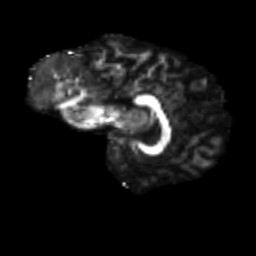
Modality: FA
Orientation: sagittal
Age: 67
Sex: male
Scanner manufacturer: siemens
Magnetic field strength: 3 T
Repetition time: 4.71 s
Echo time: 0.0906 s